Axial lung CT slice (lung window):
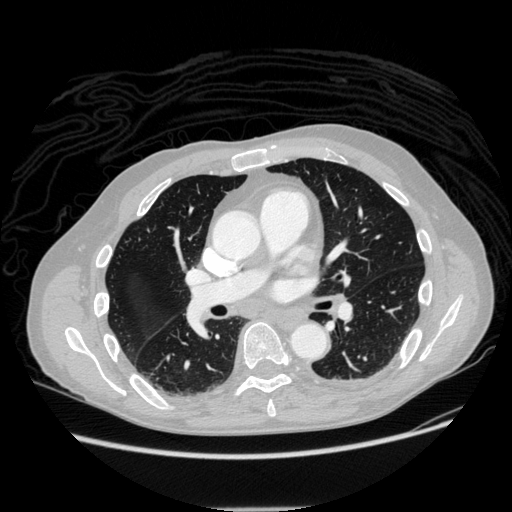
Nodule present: no